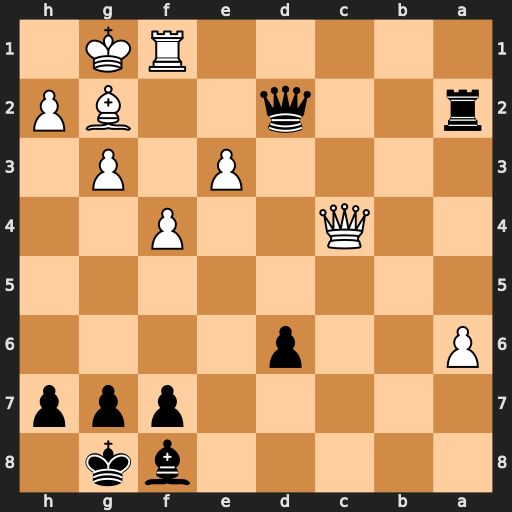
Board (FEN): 5bk1/5ppp/P2p4/8/2Q2P2/4P1P1/r2q2BP/5RK1
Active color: b
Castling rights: -
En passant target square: -
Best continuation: Qxg2#